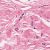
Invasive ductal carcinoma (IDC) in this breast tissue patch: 0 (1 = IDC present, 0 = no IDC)